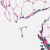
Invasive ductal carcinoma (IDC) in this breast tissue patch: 0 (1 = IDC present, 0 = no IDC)